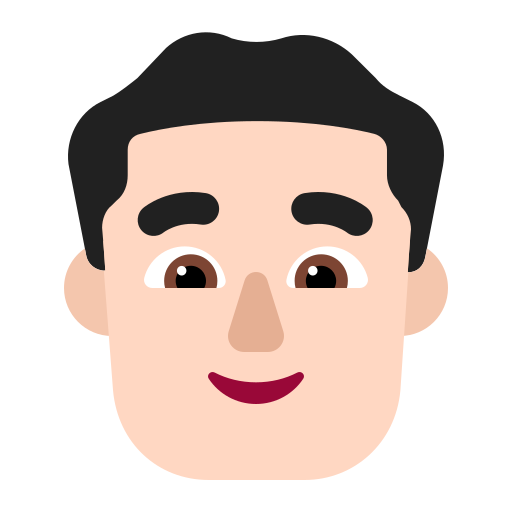
man flat light